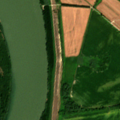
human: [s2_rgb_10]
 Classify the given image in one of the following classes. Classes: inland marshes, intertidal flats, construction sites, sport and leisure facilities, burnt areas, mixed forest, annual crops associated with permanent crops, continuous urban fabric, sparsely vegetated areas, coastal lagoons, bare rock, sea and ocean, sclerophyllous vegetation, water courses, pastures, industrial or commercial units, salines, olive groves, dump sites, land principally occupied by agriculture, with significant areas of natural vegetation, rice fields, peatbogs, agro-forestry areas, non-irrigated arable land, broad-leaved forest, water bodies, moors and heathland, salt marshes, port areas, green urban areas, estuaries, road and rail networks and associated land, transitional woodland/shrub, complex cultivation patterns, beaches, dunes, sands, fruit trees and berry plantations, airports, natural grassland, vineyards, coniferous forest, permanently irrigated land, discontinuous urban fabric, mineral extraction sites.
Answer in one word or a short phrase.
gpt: non-irrigated arable land, broad-leaved forest, transitional woodland/shrub, water courses